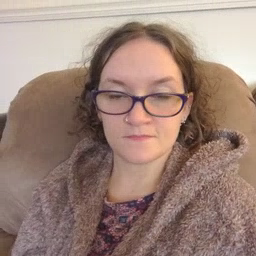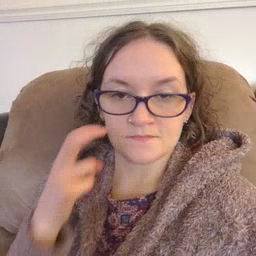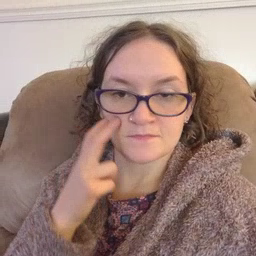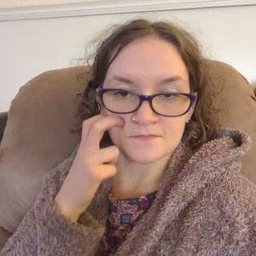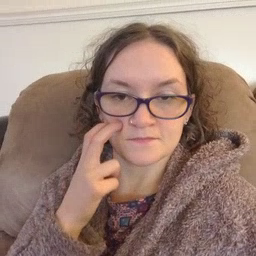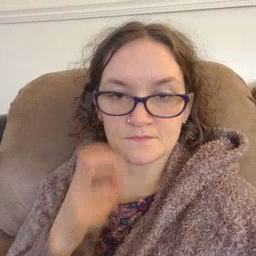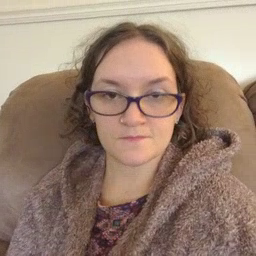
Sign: gum